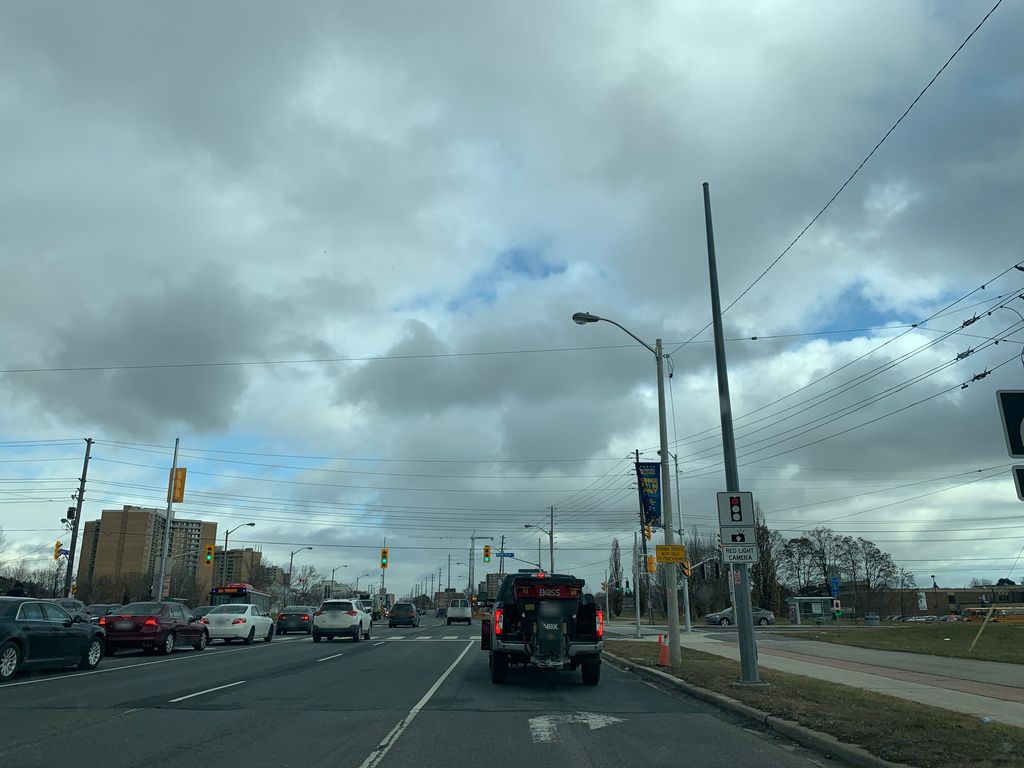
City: toronto